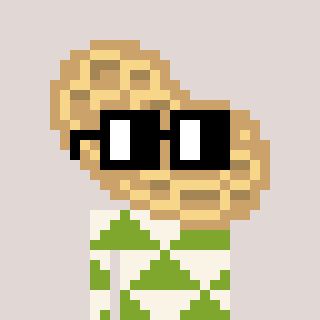
a pixel art character with square black glasses, a peanut-shaped head and a slimegreen-colored body on a warm background